Question: I have a 'UIView' subclass. In this view I create instances of 'UIlabel'.
Now I want to set the font attributes for these labels in the Storyboard. Is it possible to make an 'IBInspectable' for 'UIFont'?
One of my approaches was this:
'@IBInspectable var fontName: UIFont'
But it won't work.
To wrap it up: I trying to get this for the 'UIView':

I hope someone can help me, thank you! :)
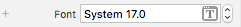
Answer: ## Idea
You can use Int enums to select one of the certain fonts.
## Details
xCode 8.2.1, Swift 3
## Code
> enum FontType: Int
'''
import UIKit
enum FontType: Int {
case Default = 0, Small, Large
var fount: UIFont {
switch self {
case .Default:
return UIFont.systemFont(ofSize: 17)
case .Small:
return UIFont.systemFont(ofSize: 12)
case .Large:
return UIFont.systemFont(ofSize: 24)
}
}
static func getFont(rawValue: Int) -> UIFont {
if let fontType = FontType(rawValue: rawValue) {
return fontType.fount
}
return FontType.Default.fount
}
}
'''
> class View: UIView
'''
import UIKit
@IBDesignable
class View: UIView {
private var label: UILabel!
@IBInspectable var textFont:Int = 0
override func draw(_ rect: CGRect) {
super.draw(rect)
label = UILabel(frame: CGRect(x: 20, y: 20, width: 120, height: 40))
label.text = "Text"
label.textColor = .black
label.font = FontType.getFont(rawValue: textFont)
addSubview(label)
}
}
'''
> Main.storyboard
<URL>
## Results
<URL>
---
<URL>
---
<URL>
---
<URL>